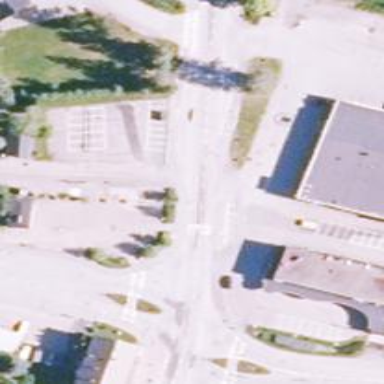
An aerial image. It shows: Crossing on the cycleway.